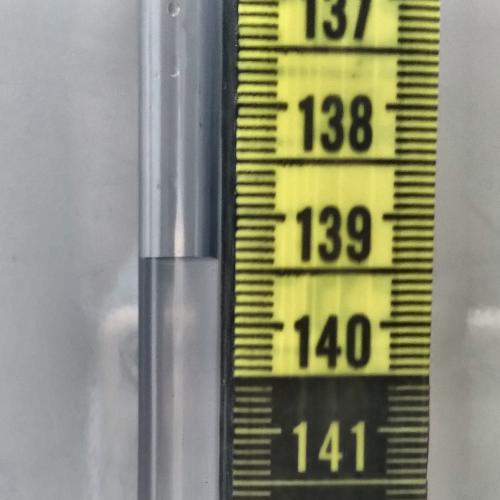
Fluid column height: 139.4 cm